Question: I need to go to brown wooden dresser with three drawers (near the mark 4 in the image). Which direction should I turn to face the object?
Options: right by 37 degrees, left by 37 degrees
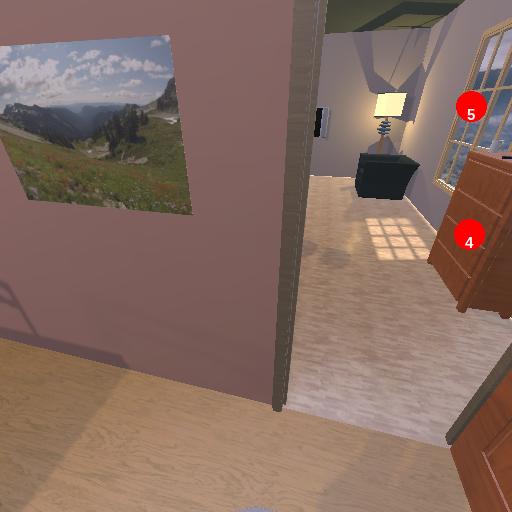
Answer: right by 37 degrees